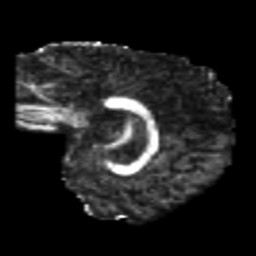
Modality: FA
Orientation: sagittal
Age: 24
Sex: female
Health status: healthy
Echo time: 0.074 s